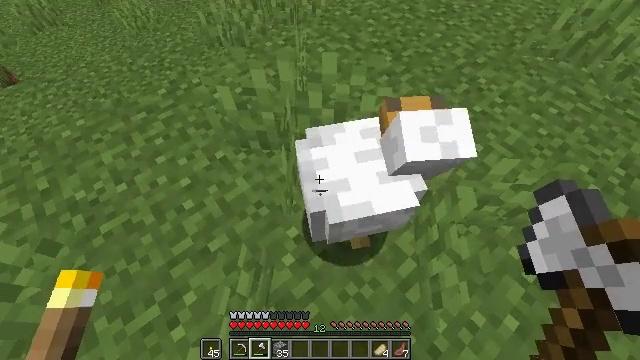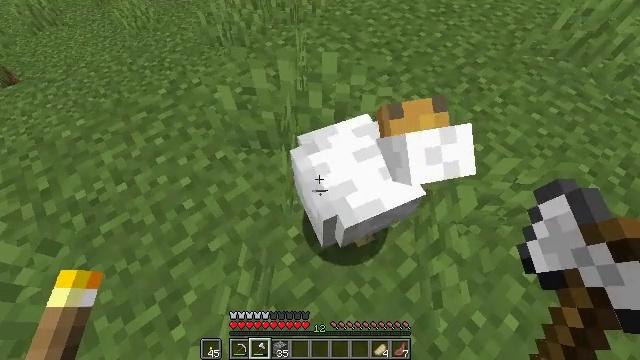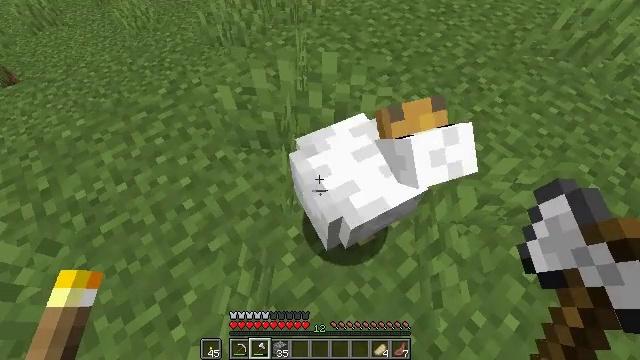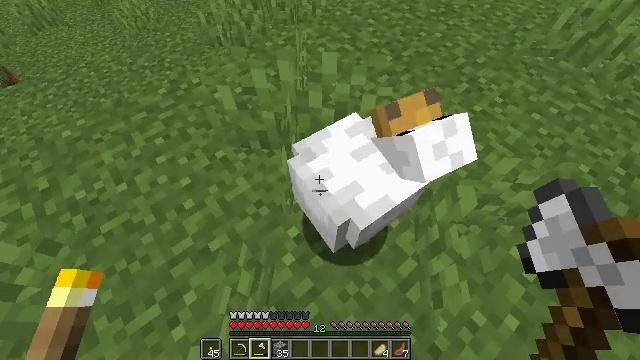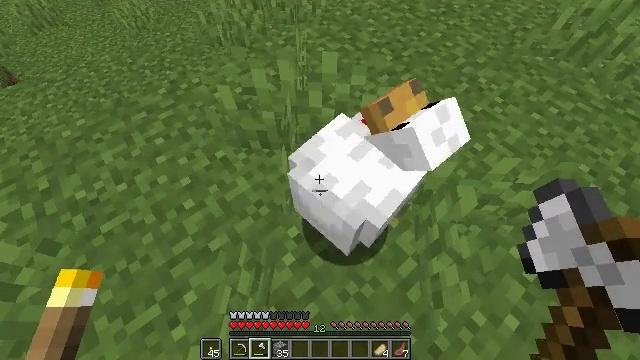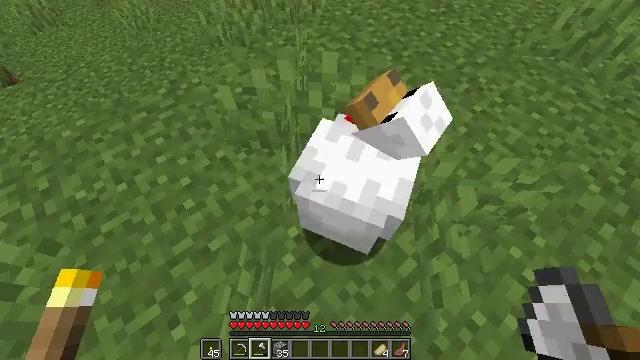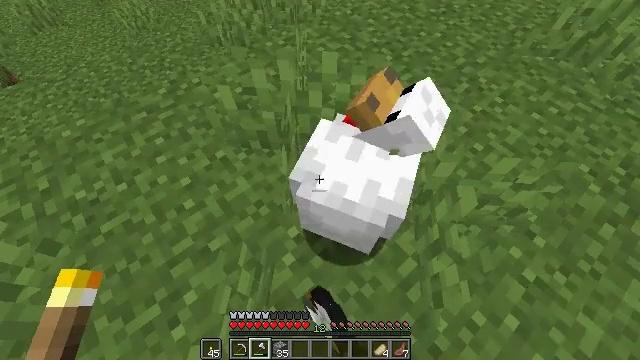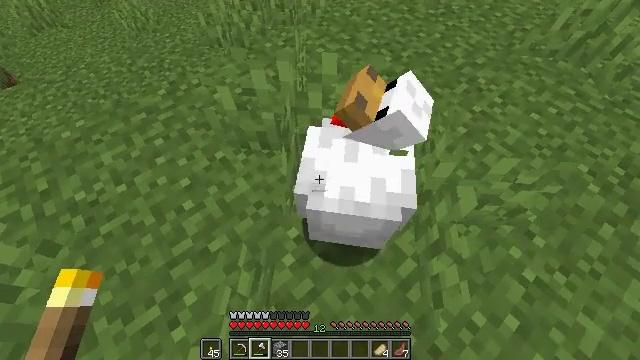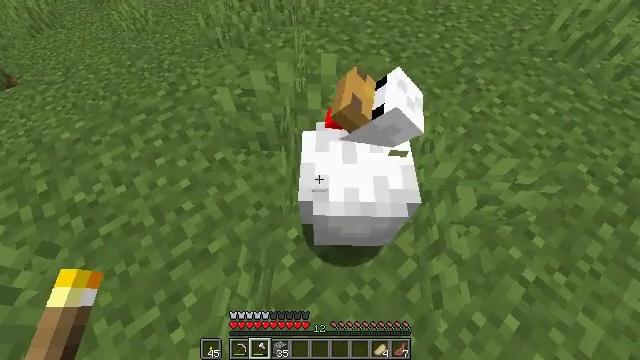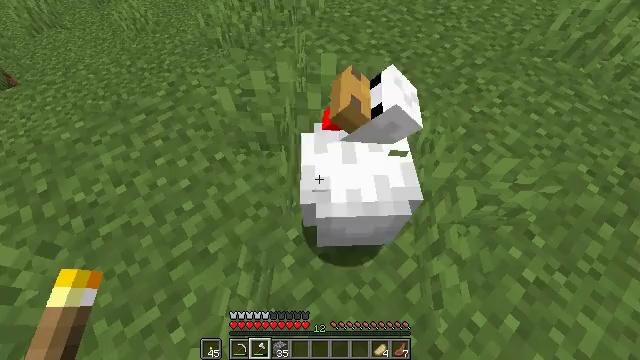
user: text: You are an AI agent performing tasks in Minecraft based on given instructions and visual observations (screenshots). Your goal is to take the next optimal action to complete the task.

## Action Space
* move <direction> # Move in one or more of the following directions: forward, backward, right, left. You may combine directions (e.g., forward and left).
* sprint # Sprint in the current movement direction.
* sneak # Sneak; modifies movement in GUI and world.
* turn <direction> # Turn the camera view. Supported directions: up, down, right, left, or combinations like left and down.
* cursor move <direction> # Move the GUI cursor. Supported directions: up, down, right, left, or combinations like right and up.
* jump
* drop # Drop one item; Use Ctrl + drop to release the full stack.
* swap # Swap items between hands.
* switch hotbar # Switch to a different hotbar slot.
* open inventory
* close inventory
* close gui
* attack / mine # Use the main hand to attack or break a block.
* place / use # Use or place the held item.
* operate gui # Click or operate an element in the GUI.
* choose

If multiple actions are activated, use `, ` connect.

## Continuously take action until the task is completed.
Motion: motion action
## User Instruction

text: Hunt animals.
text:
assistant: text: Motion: no_op
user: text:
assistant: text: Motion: no_op
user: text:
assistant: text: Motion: no_op
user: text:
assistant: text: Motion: no_op
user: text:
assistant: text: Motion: attack / mine
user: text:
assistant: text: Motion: attack / mine
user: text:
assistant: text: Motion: no_op
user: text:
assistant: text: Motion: no_op
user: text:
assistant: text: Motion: no_op
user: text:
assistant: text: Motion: no_op